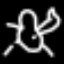
Label: frog